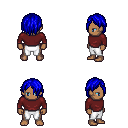
a pixel art fantasy rpg character, male body template, human, dark skin, maroon long-sleeve shirt, white pants, blue bangs hairstyle, four views (front, back, left, right), 2x2 character sprite sheet, small pixel art, hard edges, no anti-aliasing